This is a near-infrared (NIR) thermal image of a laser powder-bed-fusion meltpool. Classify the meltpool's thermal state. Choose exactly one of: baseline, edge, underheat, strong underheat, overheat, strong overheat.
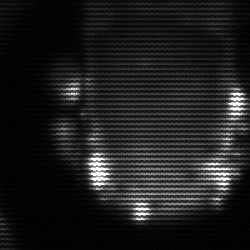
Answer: baseline